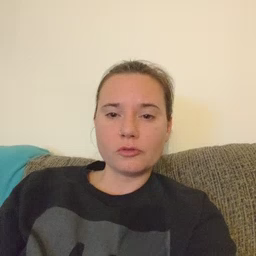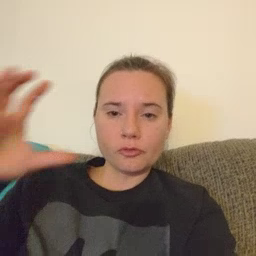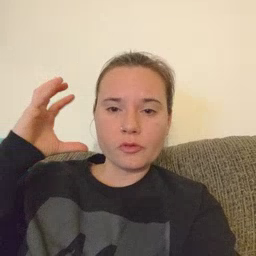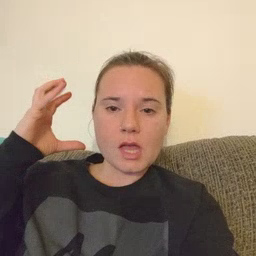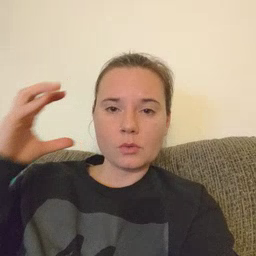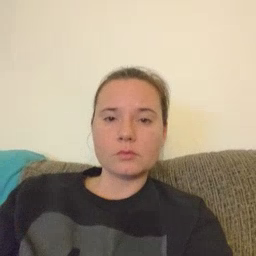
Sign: radio